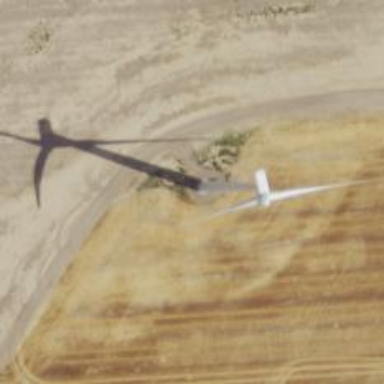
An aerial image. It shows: Wind generator in the form of horizontal axis wind turbine.